Question: This is my css:
'''
.content {
background-color: #fff;
position: relative;
margin: 45px 10px 0px 10px;
}
#logData {
font-family: "Courier New";
font-size: 13px;
line-height: 1.3;
margin-left: 0px;
color: #000;
}
.logMess {
color:#000;
padding: 4px 5px 2px 3px;
min-width: 100%;
}
.logMessBg {
color:#000;
padding: 4px 5px 2px 3px;
min-width: 100%;
background: rgb(245, 245, 245);
}
'''
And this is HTML:
'''
<div class="content">
<div id="logData">
<p class="logMessBg">some loooooooooooooooooooooooooooooooooooooooooooooooooooooooooooooooong text</p>
<p class="logMess">some loooooooooooooooooooooooooooooooooooooooooooooooooooooooooooooooong text</p>
</div>
</div>
'''
And the problem is with horizontal scroll. Because backgroud ends when '<p class="logMessBg">' text ends, but I want it to end when the longest '<p>' text ends. So, I want to background width all width.
Here is the screen:

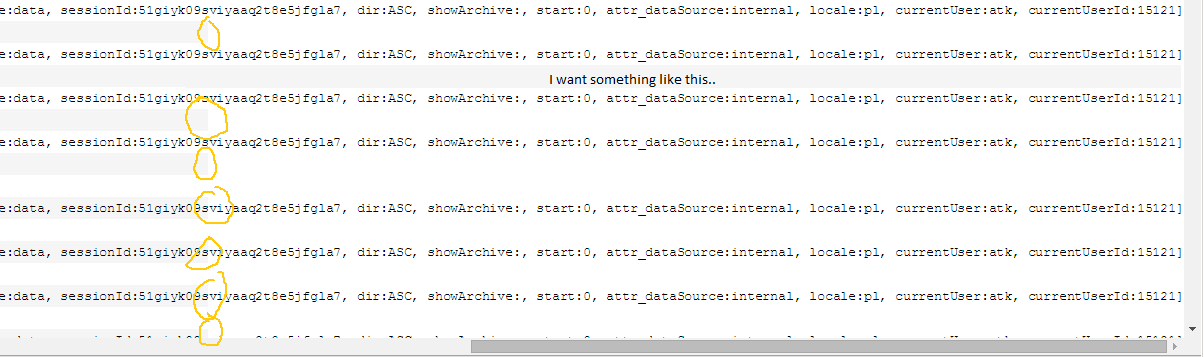
Answer: Add 'display: inline-block;' to the '.content' or '#logData' like this:
<URL>
'''
.content {
background-color: #fff;
position: relative;
margin: 45px 10px 0px 10px;
display: inline-block;
}
'''